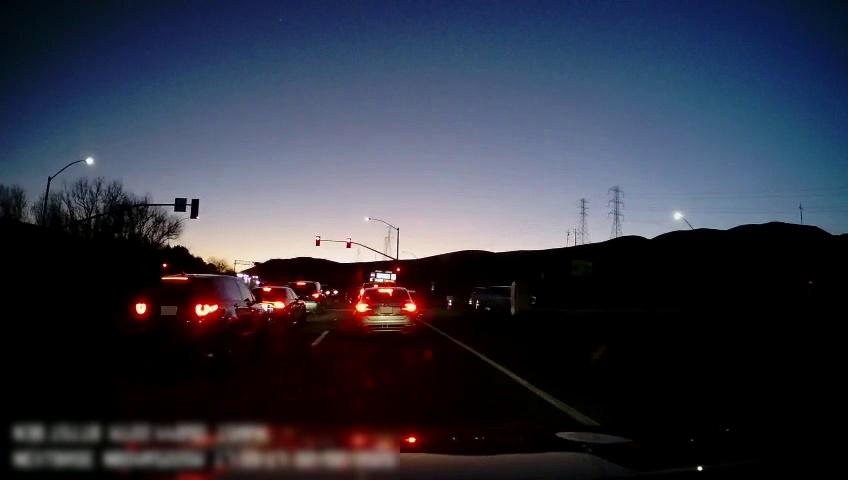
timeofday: Dusk/Dawn/Twilight
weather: Other
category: Drivable Space
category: Drivable Space
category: Vehicles | SUV
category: Vehicles | SUV
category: Vehicles | Car
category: Vehicles | SUV
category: Vehicles | Car
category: Vehicles | SUV
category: Vehicles | Car
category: Vehicles | SUV
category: Vehicles | Car
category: Lanes | Current Lane
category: Lanes | Alternate Lane
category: Traffic | Lights
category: Traffic | Lights
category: Traffic | Lights